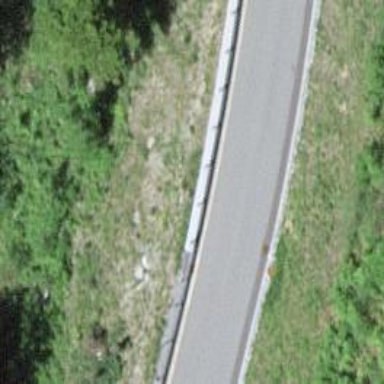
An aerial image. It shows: Tertiary road with asphalt surface.